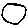
Label: moon